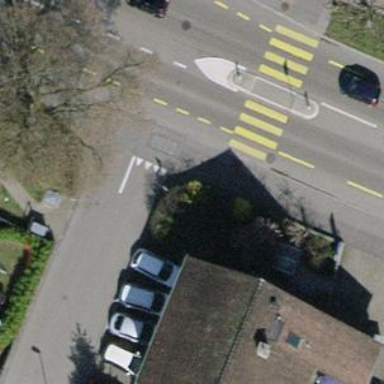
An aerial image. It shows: Crossing on the road.